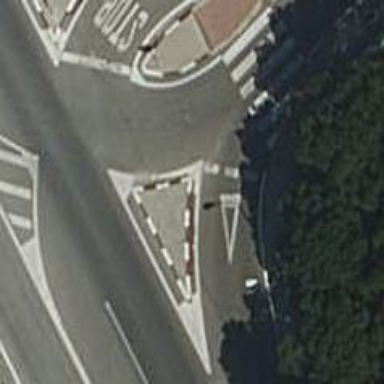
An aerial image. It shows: Road with "give way" sign.